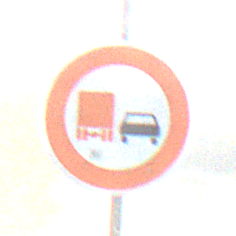
Verkehrszeichen: UeberholverbotKraftfahrzeuge
Umgebung: Outdoor, Nature
Tageszeit: SunriseSunset
Wetter: Clear
Licht: Natural
Jahreszeit: NotSpecified
Kontrast: HighContrast